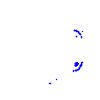
Particle: kaon